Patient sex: F
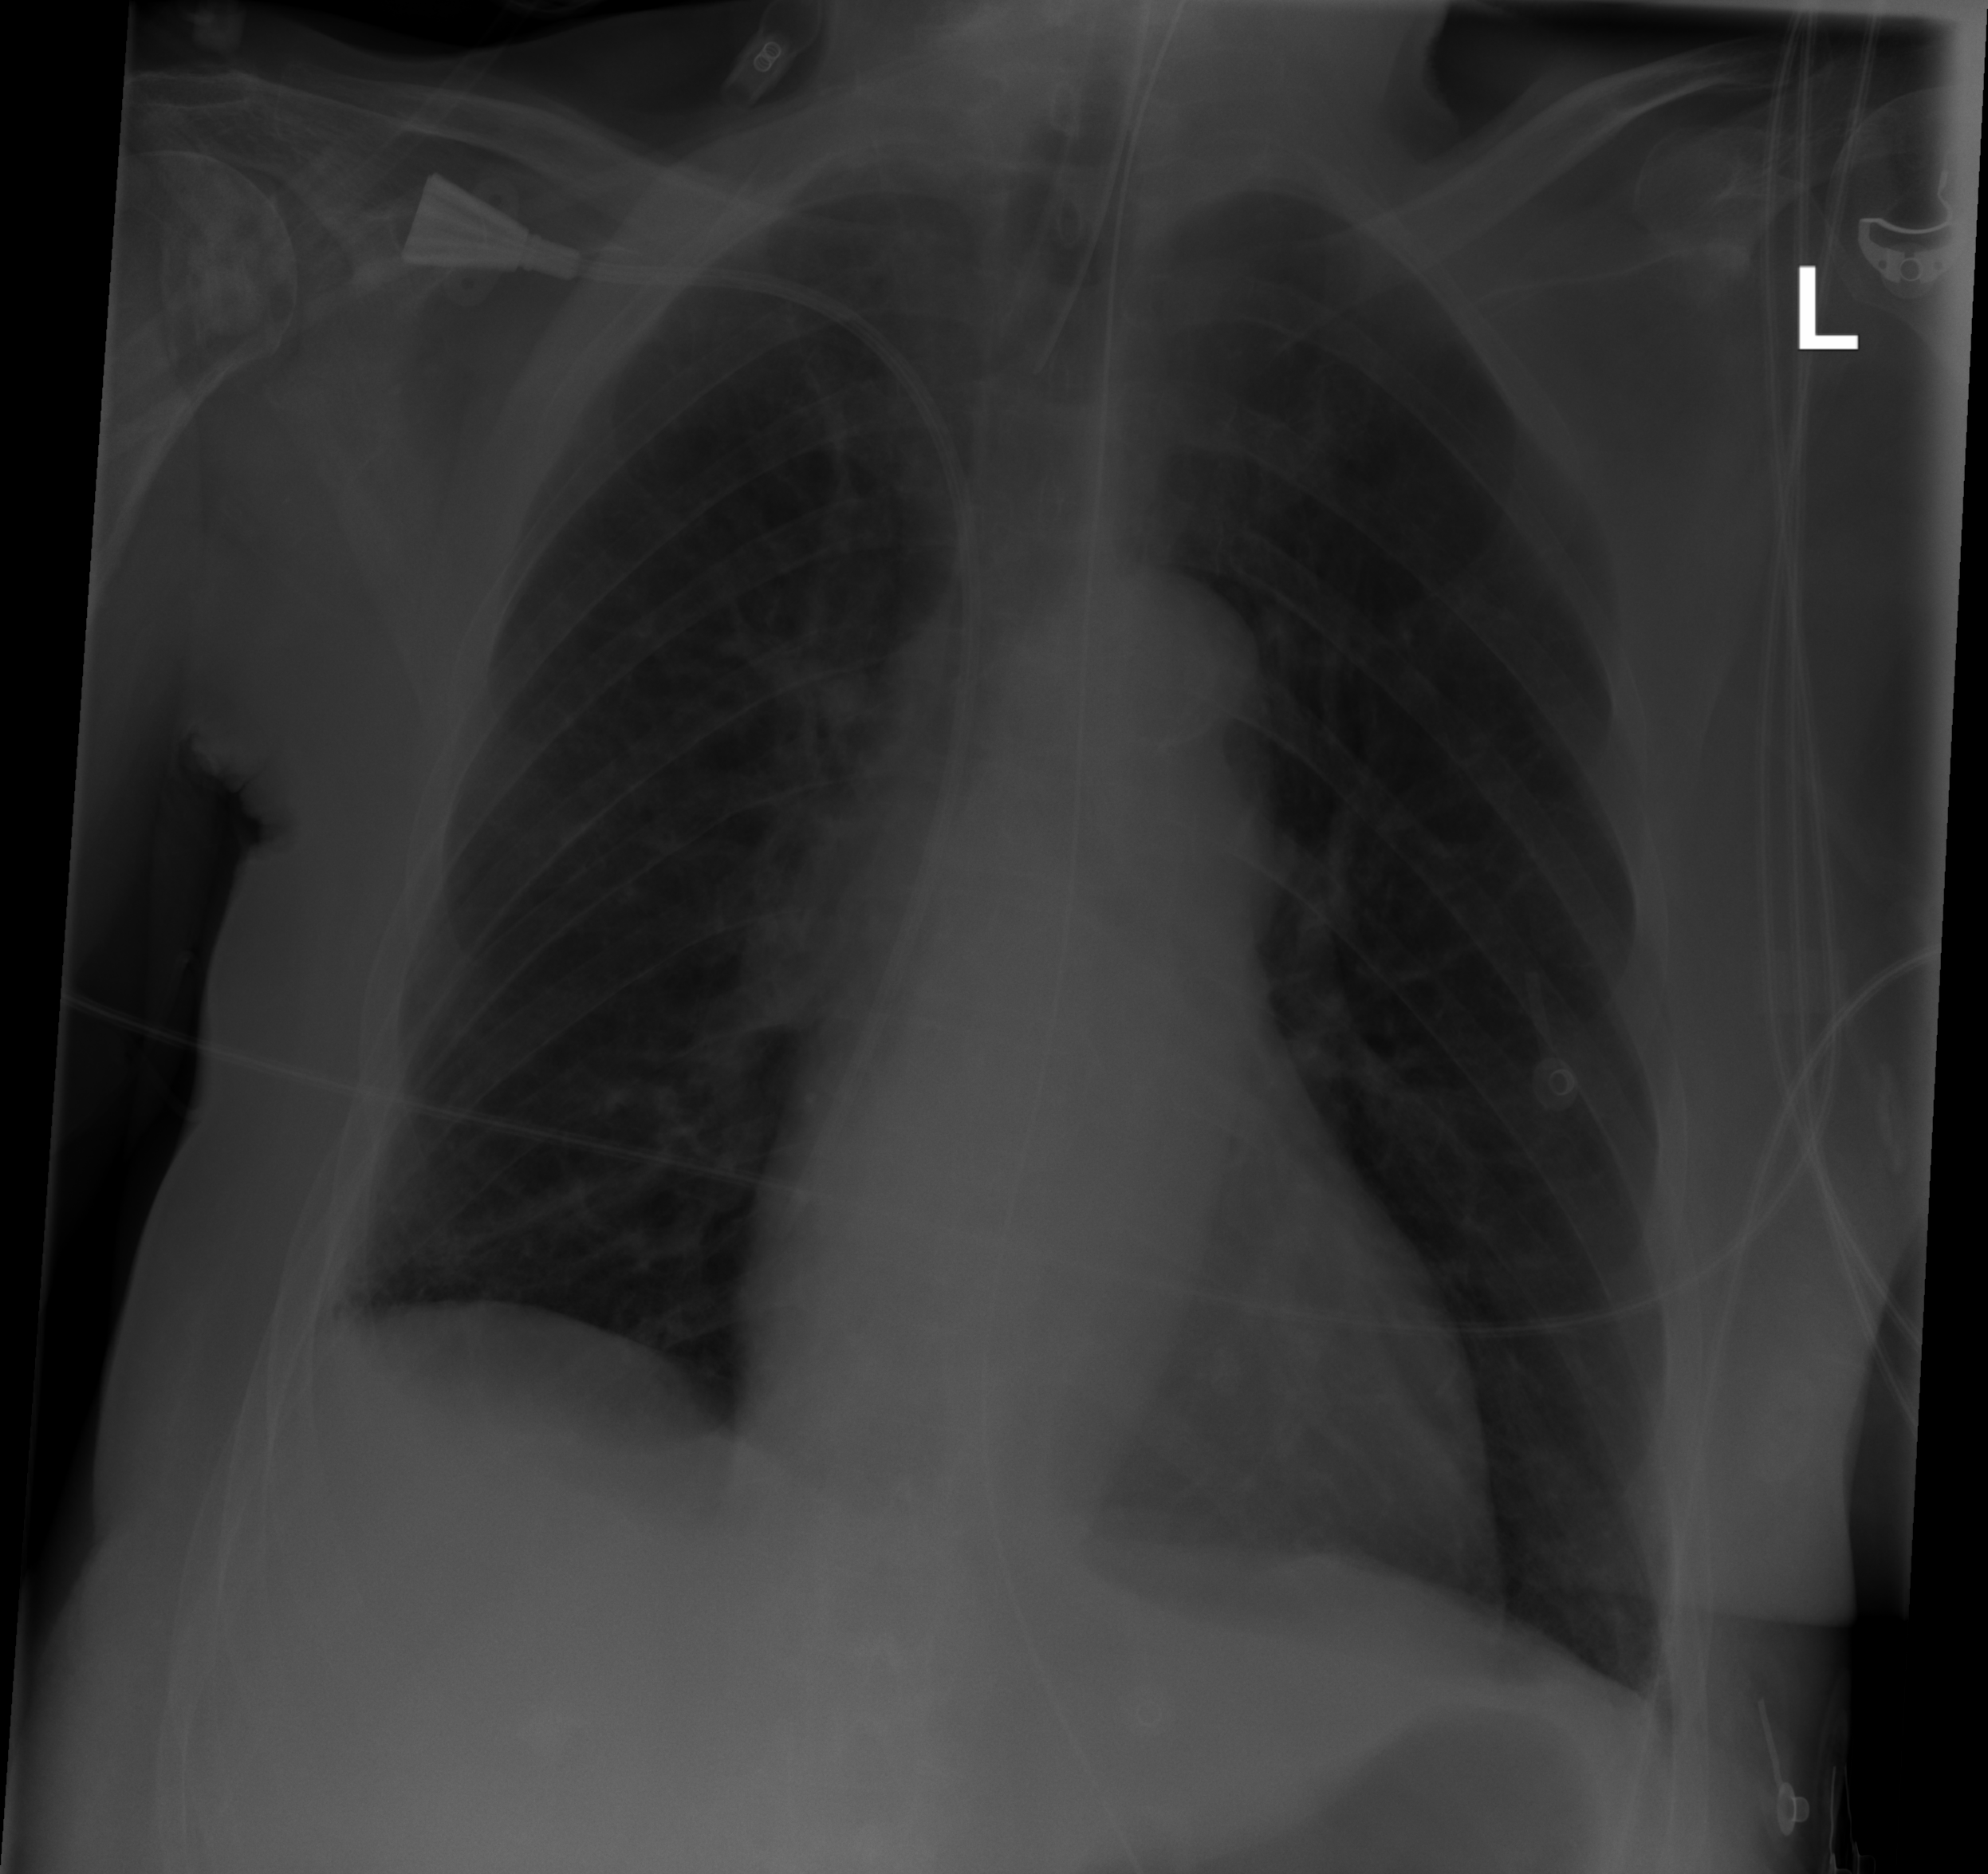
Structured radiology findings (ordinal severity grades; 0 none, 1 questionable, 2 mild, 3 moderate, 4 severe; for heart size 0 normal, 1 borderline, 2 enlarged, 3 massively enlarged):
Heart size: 0
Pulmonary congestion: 0
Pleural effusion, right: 1
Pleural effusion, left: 0
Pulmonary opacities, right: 0
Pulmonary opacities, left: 0
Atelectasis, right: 0
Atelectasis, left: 0